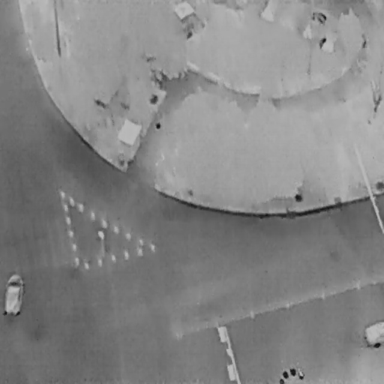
There are five objects shown in the infrared image, including three Cars, and two People.